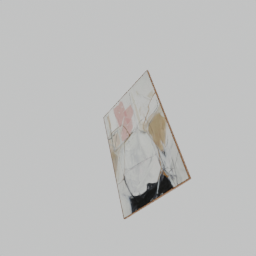
Label: decoration